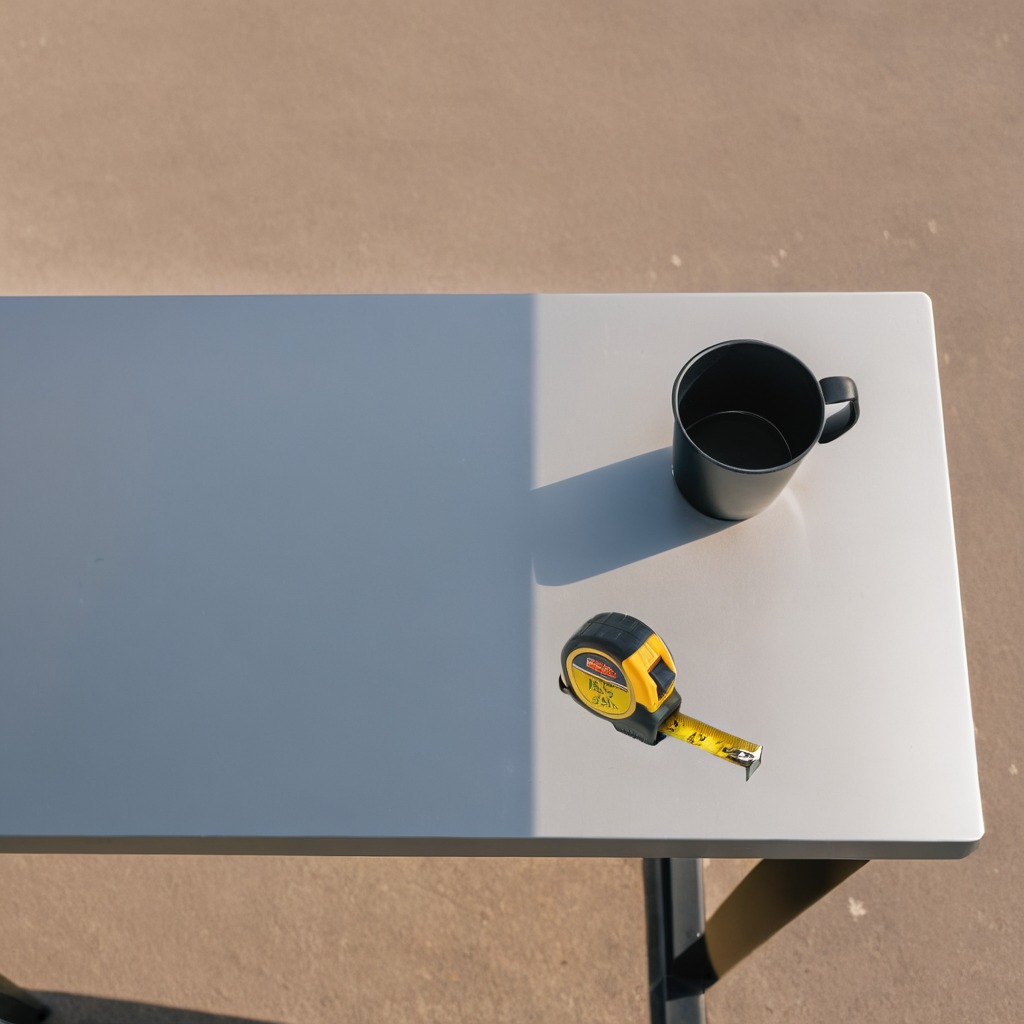
A measuring tape is lying on the utility table.